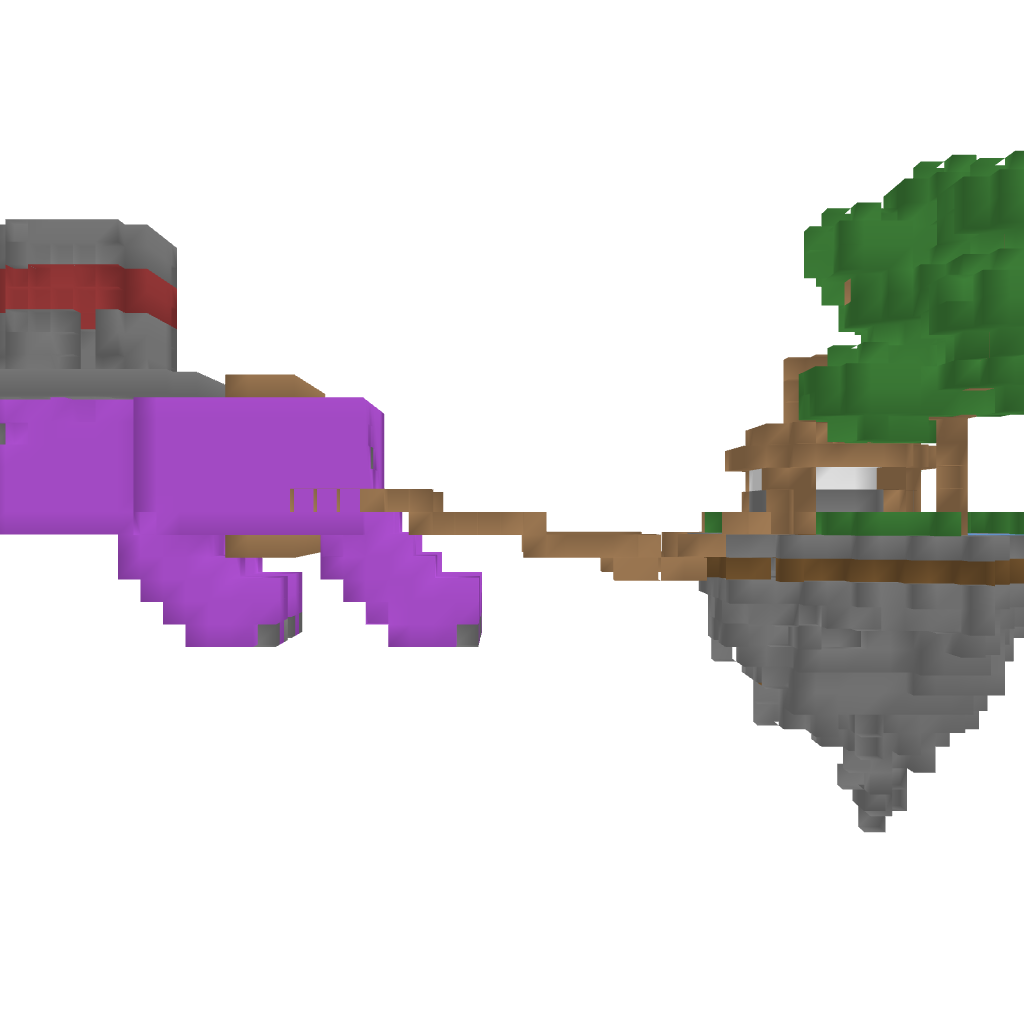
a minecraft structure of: Flying Pig high quality